Interaction volume radius: 10 \u00c5
Interaction volume height: 35 \u00c5
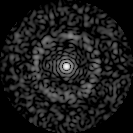
Disorder parameter: 0.8501